Question: I'm working with a template and I have a few pages i'm working on. There is a photo section at the top of each page. When I put an image into the css class, the image is enormous and wont scale to the frame.
The image is located in the id tag #subheader.
All the other photo sections of this template work just fine, everything scales perfectly. Im not understanding why this is happening here.
Heres a photo of what it looks like. This is the top left part of the image

'''
#subheader {padding-bottom: 70px;
background: #222;background:url(file:///Users/Nineborn/Desktop/New%20LW%20Construction%20Site/shutterstock_134687783.jpg)top fixed;}
'''
'''
<!-- subheader -->
<section id="subheader">
<div class="container">
<div class="row">
<div class="col-md-12">
<h1>
About Us
</h1>
</div>
<!-- devider -->
<div class="col-md-12">
<div class="devider-page">
<div class="devider-img-right">
</div>
</div>
</div>
<div class="col-md-12">
<ul class="subdetail">
<li>
<a href="index.html">Home</a>
</li>
<li class="sep">/
</li>
<li>About
</li>
</ul>
</div>
</div>
</div>
</section>
<!-- subheader end -->
'''
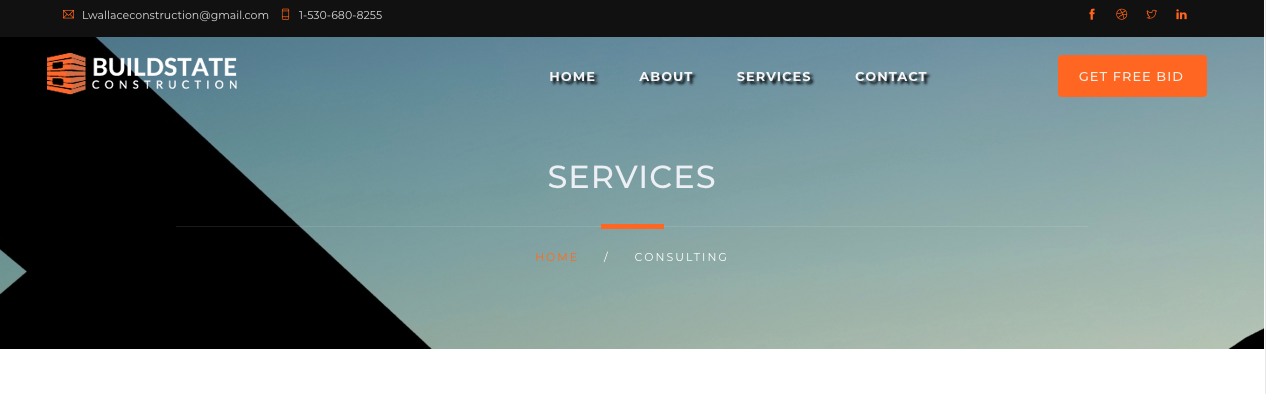
Answer: Could you try something like this apply this then change position of cover size
'''
#subheader {
padding-bottom: 70px;
background: url(./img7.jpg);
background-size: cover;
background-repeat: round;
}
'''